Question: How can i change the root directory of the currently installed wampserver to some other directory.
I have change directory location from httpd.conf
like.
I am using Hash tag before Dcoument root, and Directory but for new root i have new line without hash tag.
'''
#DocumentRoot "c:/wamp64/www"
DocumentRoot "G:/04-WebSites/NEW_WORK"
#<Directory "c:/wamp64/www/">
<Directory "G:/04-WebSites/NEW_WORK/">
'''
C:\wamp64inpachepache2.4.18\conf\httpd.conf
after many time restart server, pc, wamp server still showing www/index page.

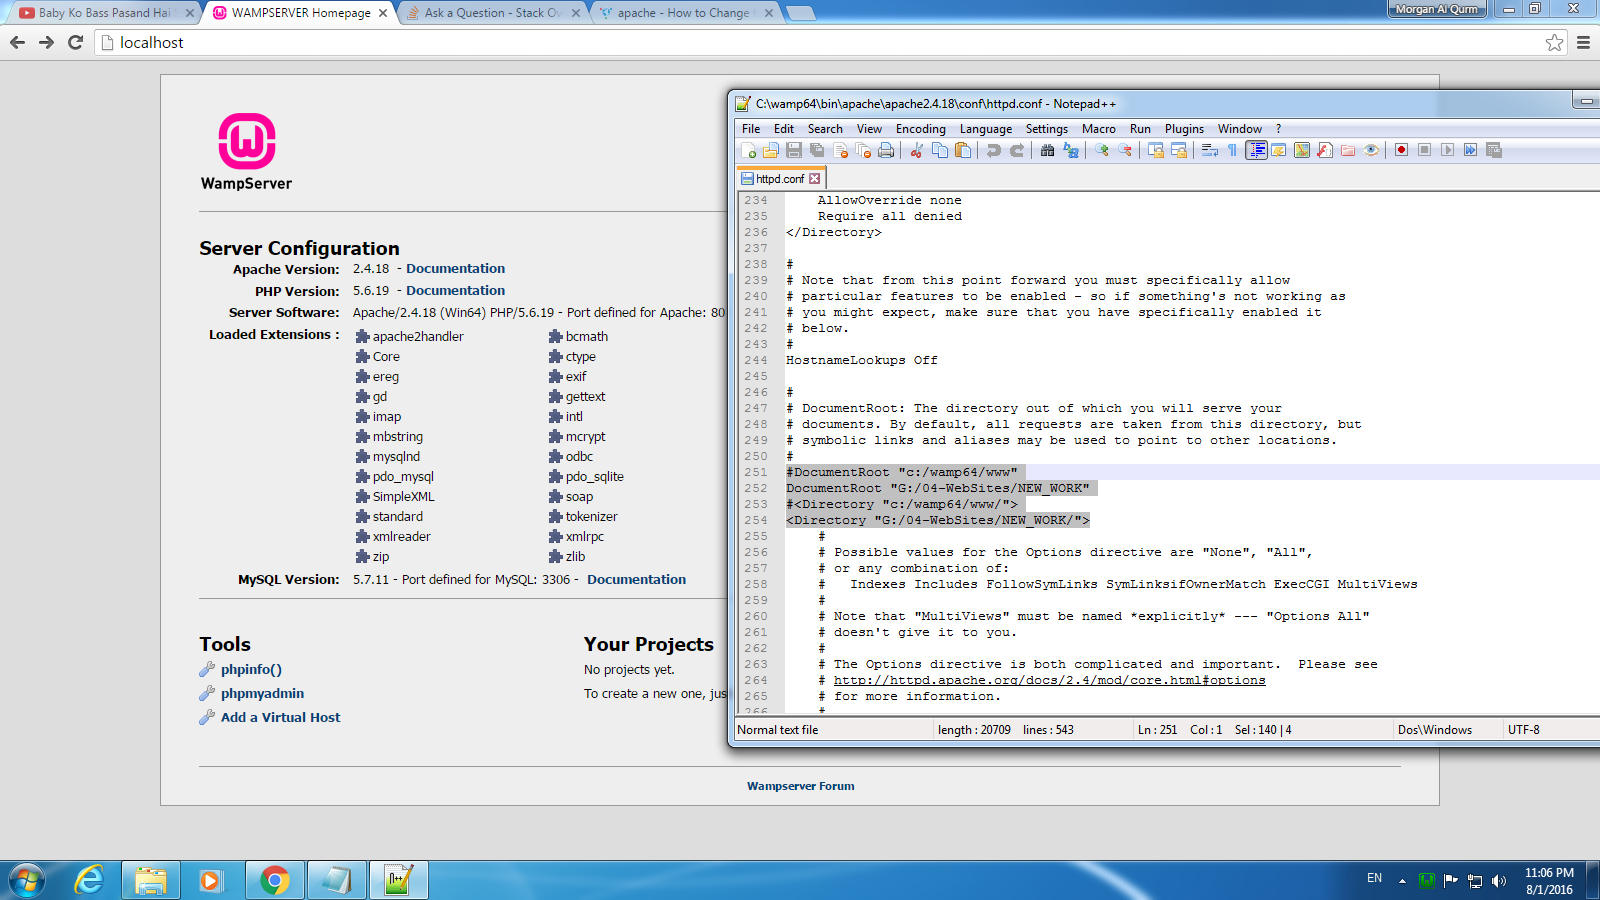
Answer: You need to change these values also in httpd-vhosts.conf located in \conf\extra